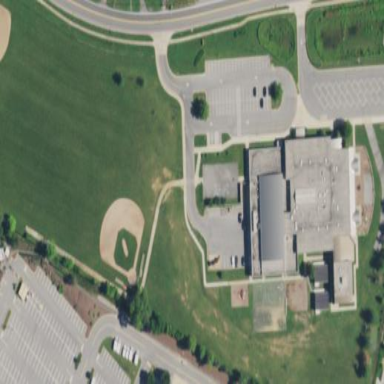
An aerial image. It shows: School.